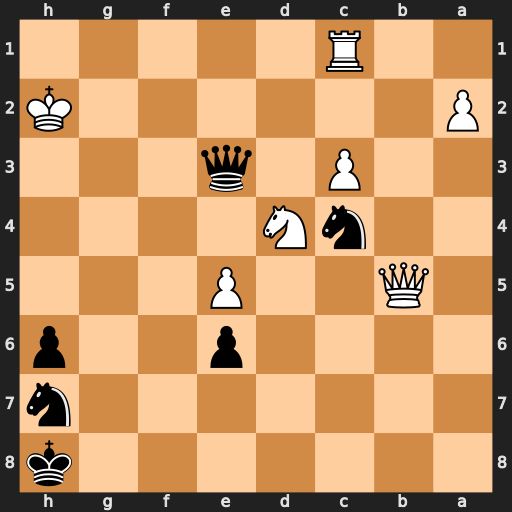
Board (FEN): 7k/7n/4p2p/1Q2P3/2nN4/2P1q3/P6K/2R5
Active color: b
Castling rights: -
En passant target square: -
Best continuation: Qf4+ Kg1 Qxc1+